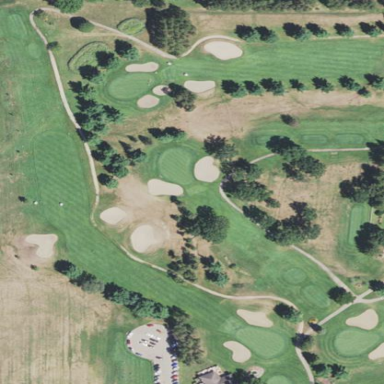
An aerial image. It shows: Golf fairway surrounded by grass.